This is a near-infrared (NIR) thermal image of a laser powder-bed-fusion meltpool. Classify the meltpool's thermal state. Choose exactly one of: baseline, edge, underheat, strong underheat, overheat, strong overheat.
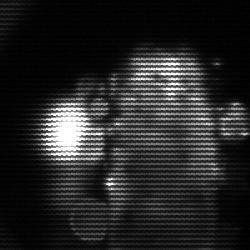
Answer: strong underheat